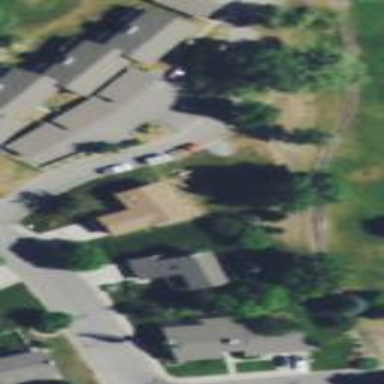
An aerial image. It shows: Residential area with golf out of bounds zone.